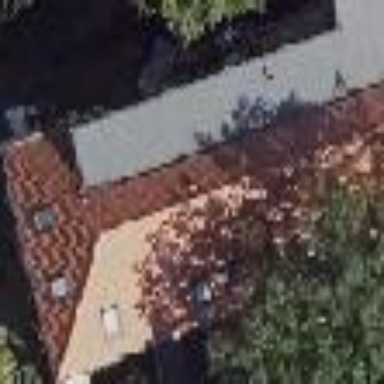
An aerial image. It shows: Apartment building with hipped roof.